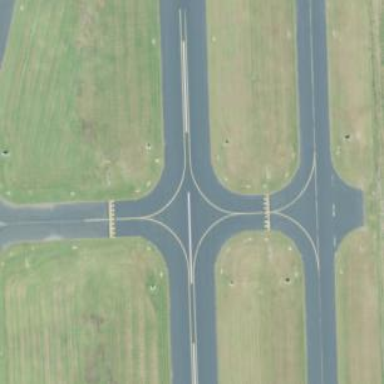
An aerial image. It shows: Runway surface made of asphalt at airport.